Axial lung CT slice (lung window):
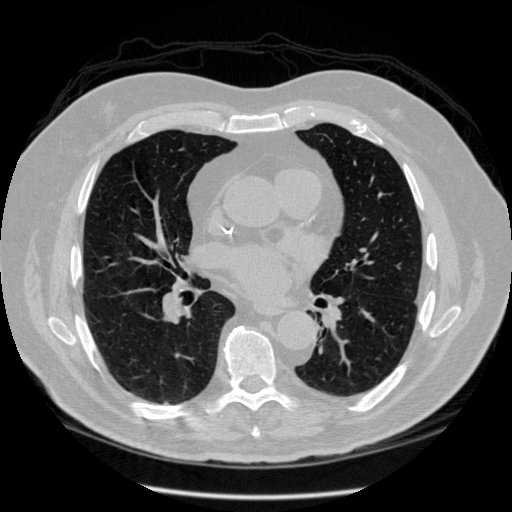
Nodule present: no